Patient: sex M, age 69
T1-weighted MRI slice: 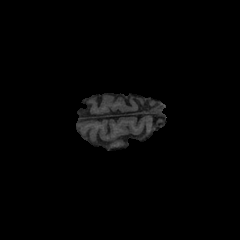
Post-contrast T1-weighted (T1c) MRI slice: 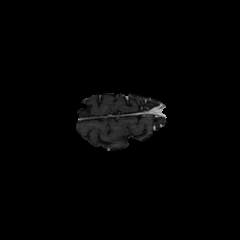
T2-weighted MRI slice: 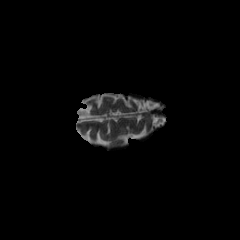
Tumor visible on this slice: no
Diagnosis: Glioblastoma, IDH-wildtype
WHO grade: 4